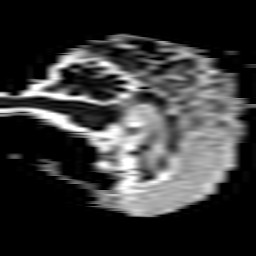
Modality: ADC
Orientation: sagittal
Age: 74
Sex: female
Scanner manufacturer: philips
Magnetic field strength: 3 T
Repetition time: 4.653 s
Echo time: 0.07459 s